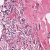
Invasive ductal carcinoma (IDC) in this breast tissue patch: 0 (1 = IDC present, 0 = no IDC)